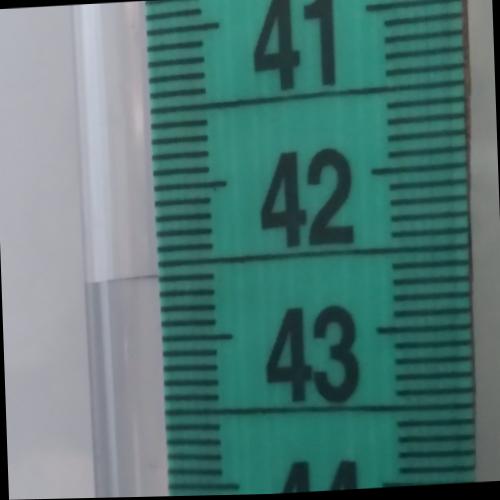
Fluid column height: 42.6 cm